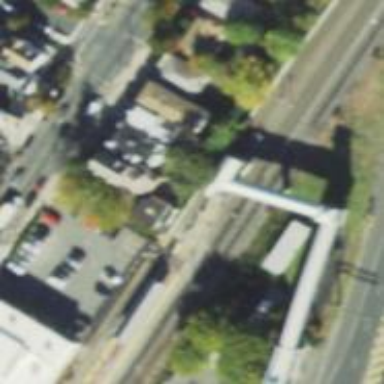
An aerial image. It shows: Crossing for the railway.